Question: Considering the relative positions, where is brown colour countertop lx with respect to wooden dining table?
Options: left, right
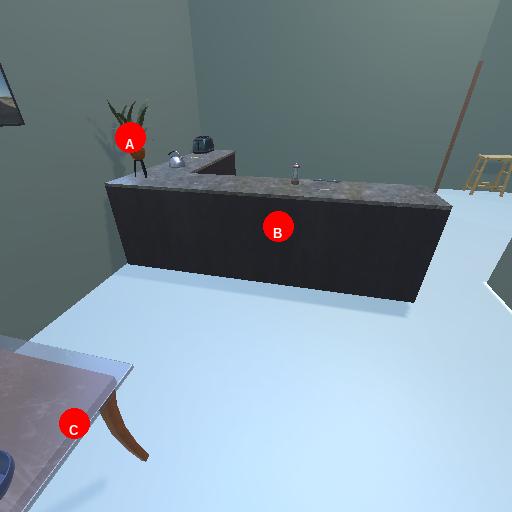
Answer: left